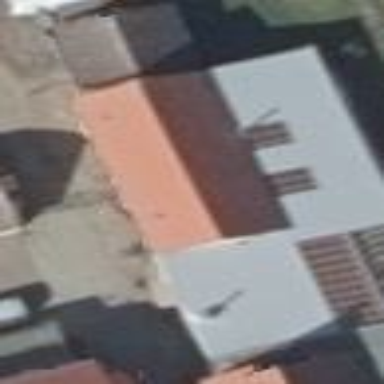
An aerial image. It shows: Shed with gabled roof.